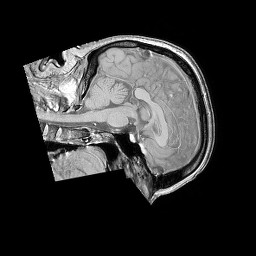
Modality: T1w
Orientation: sagittal
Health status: ill
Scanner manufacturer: philips
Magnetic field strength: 3 T
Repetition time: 0.3787 s
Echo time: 0.002908 s